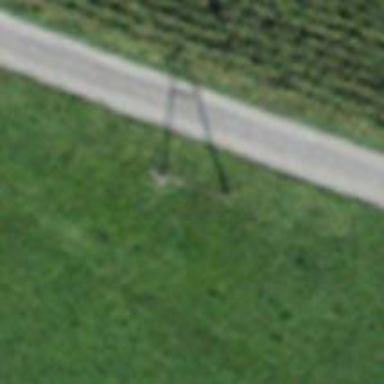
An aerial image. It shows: Power pole.